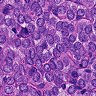
Metastatic tissue present: yes